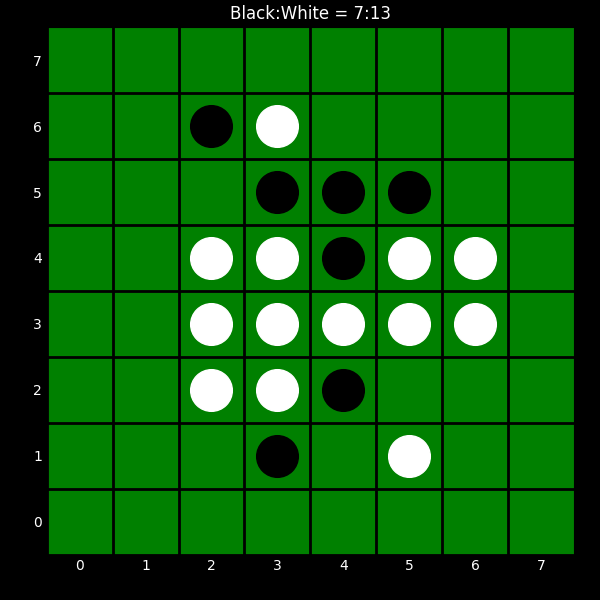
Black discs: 7
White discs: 13